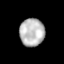
Tissue: lung
Cell type: Epithelial cells
Senescence score: 0.554
Nuclear area (px): 680
Mean DAPI intensity: 184.29